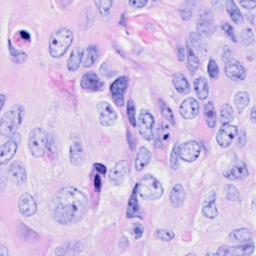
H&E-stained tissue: Breast